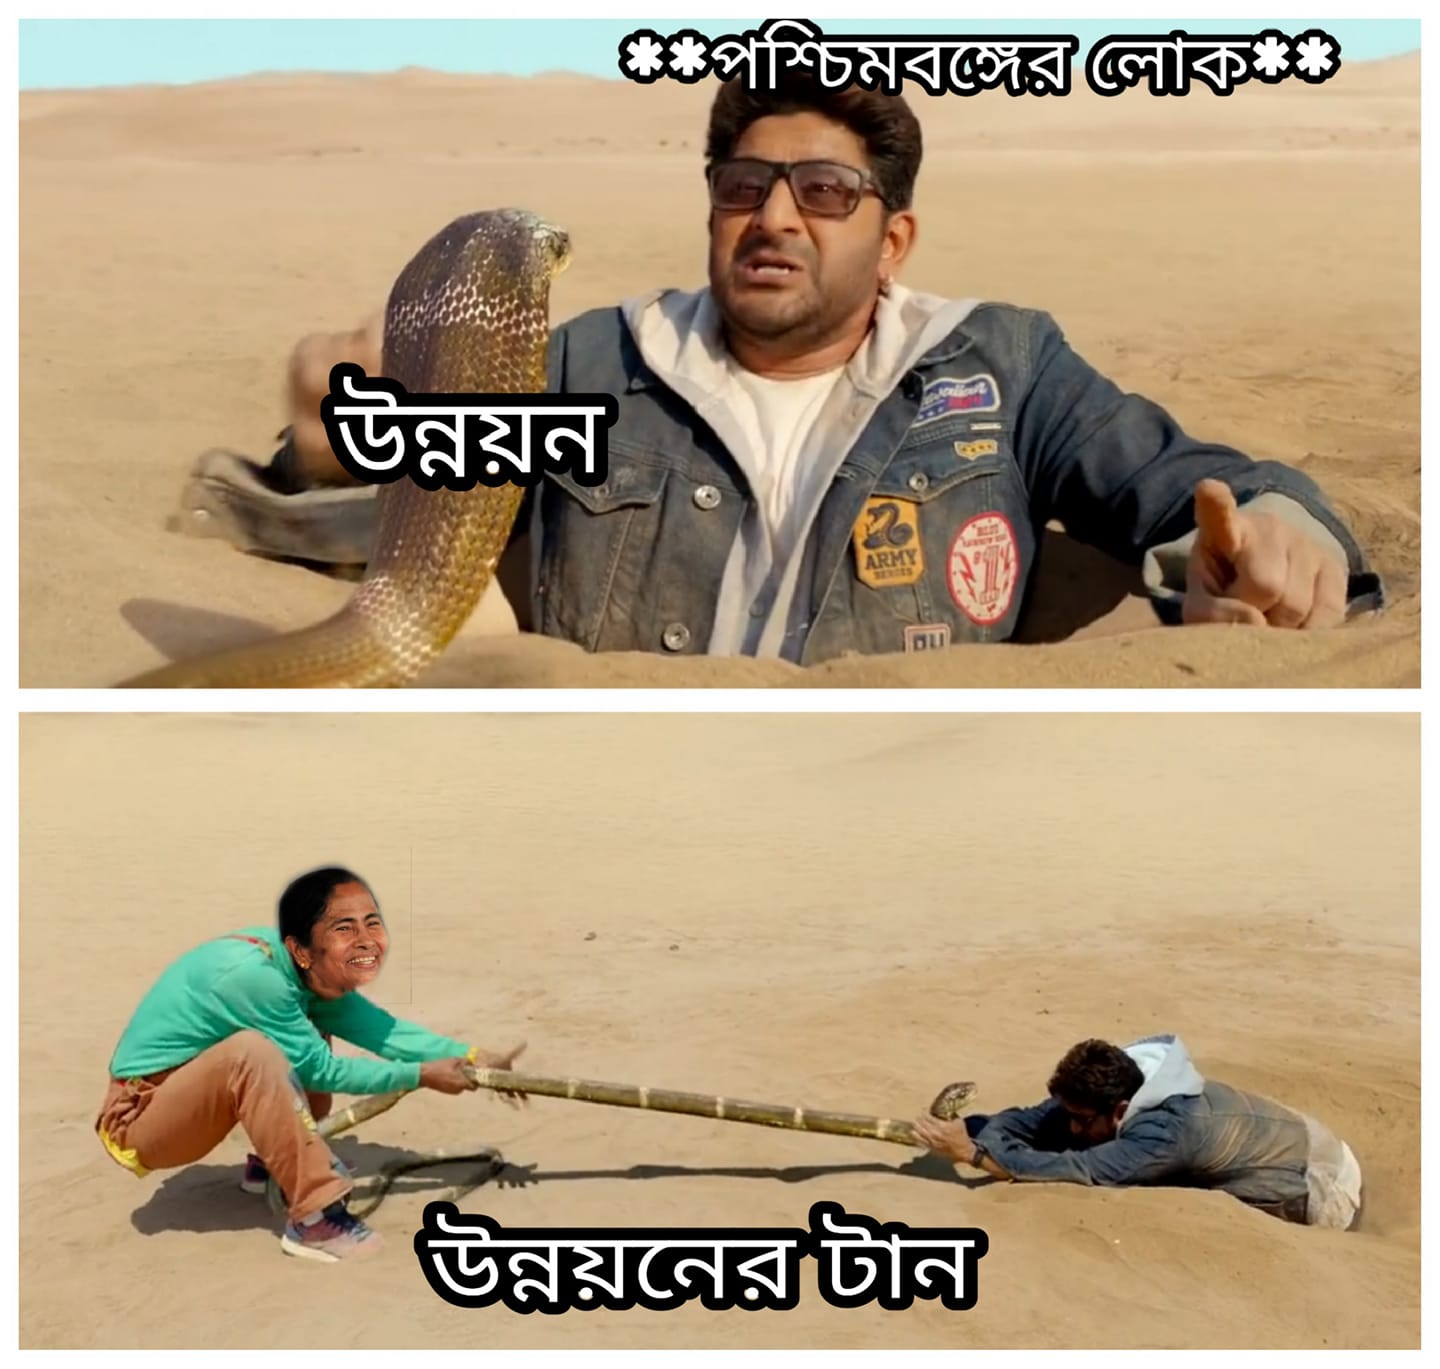
Caption: **পশ্চিমবঙ্গের লোক**   উন্নয়ন    উন্নয়নের টান
Label: hate